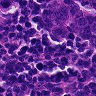
Metastatic tissue present: yes